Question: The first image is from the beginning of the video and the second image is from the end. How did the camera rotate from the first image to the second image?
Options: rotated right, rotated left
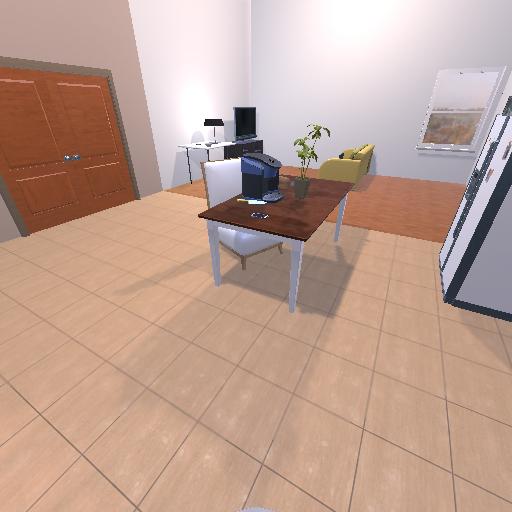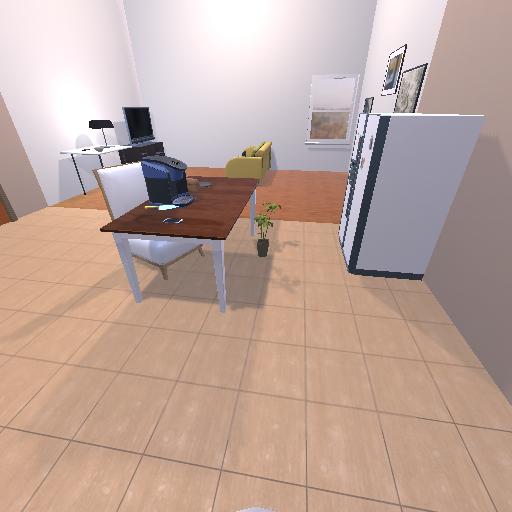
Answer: rotated right